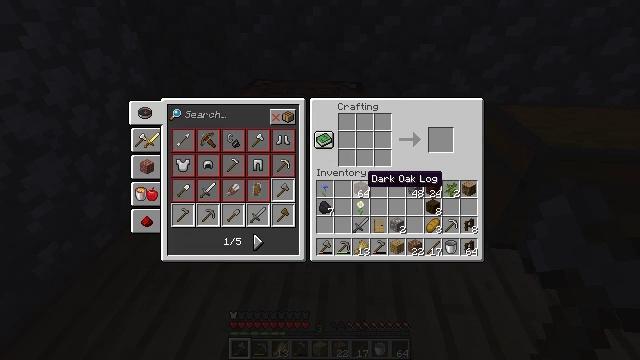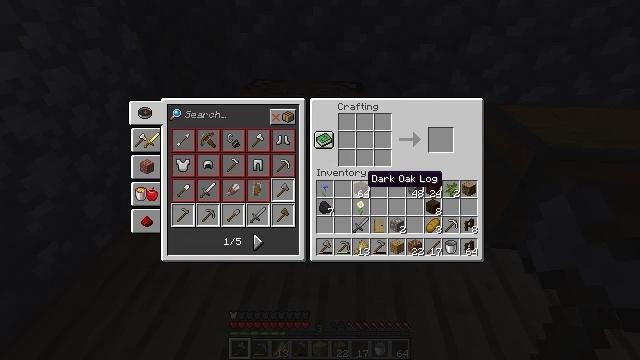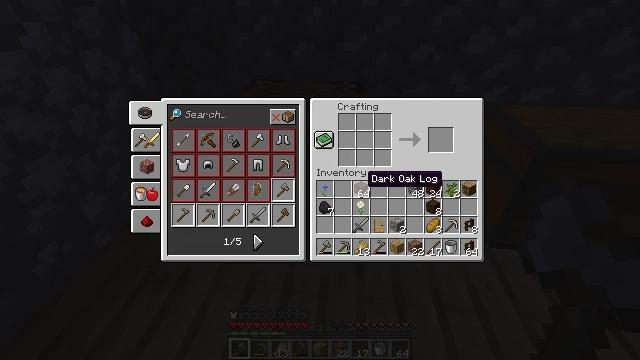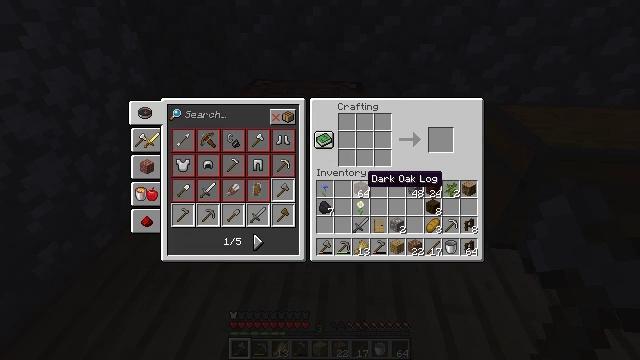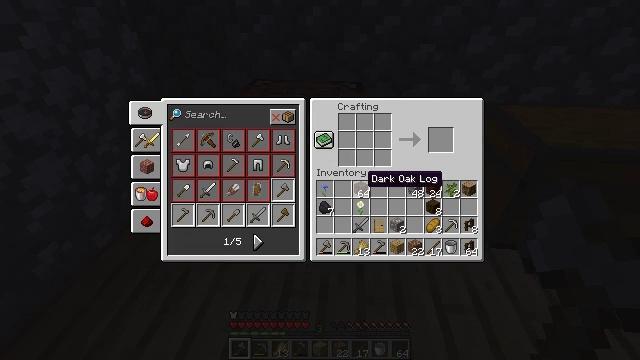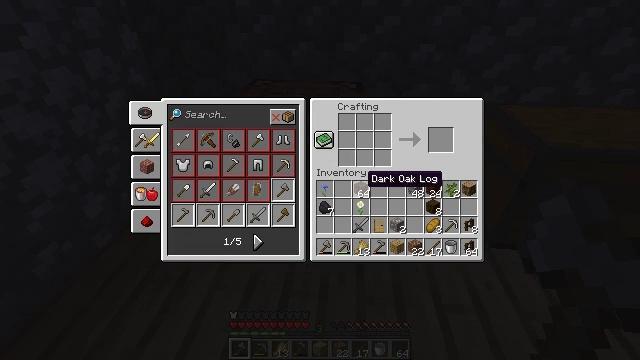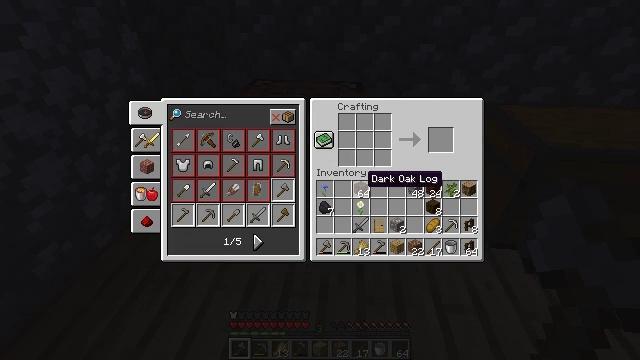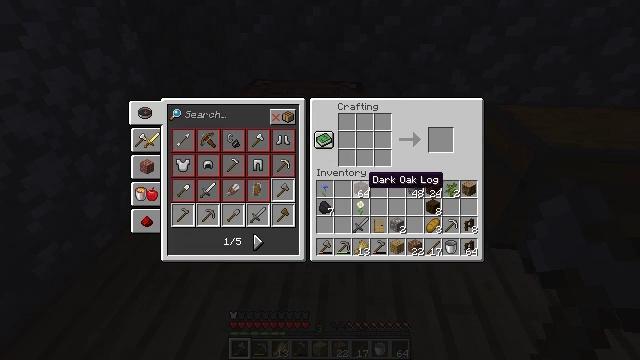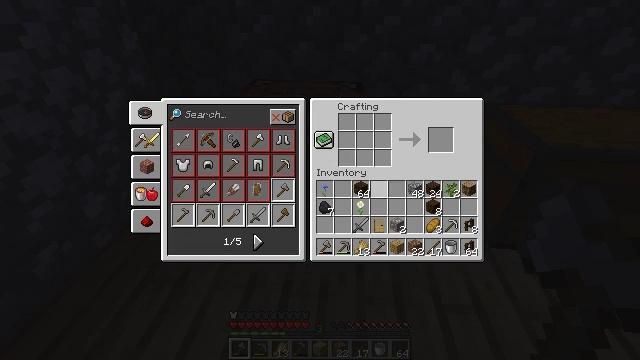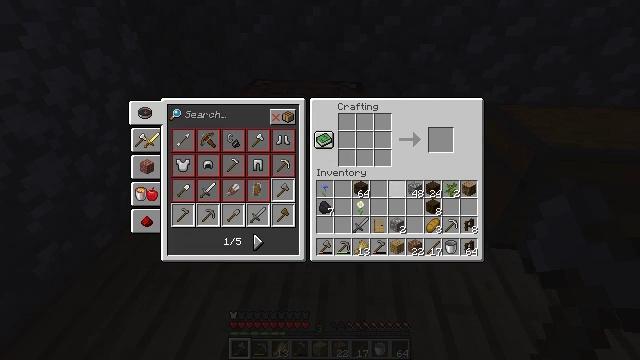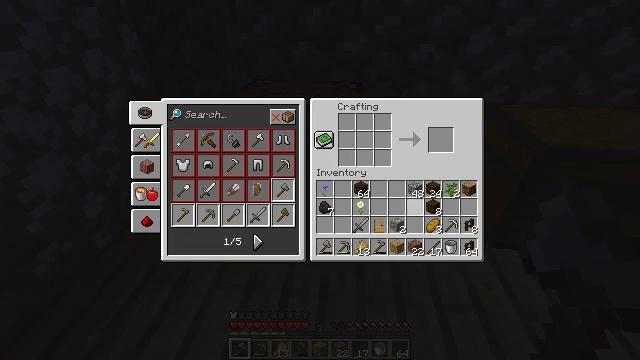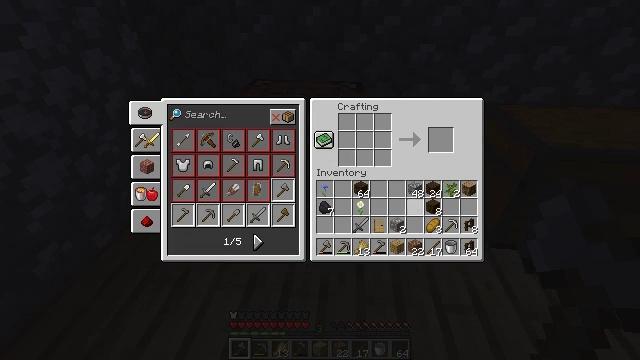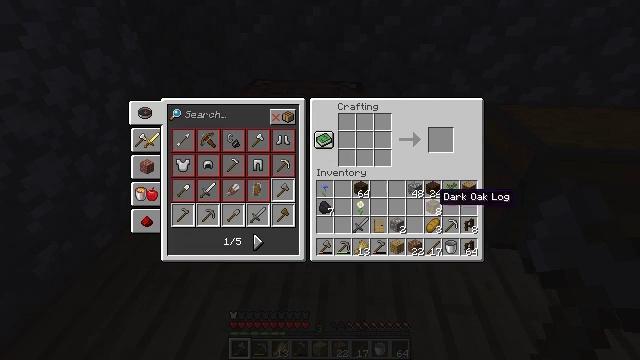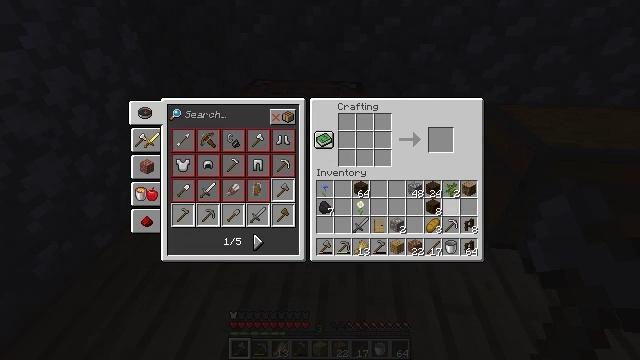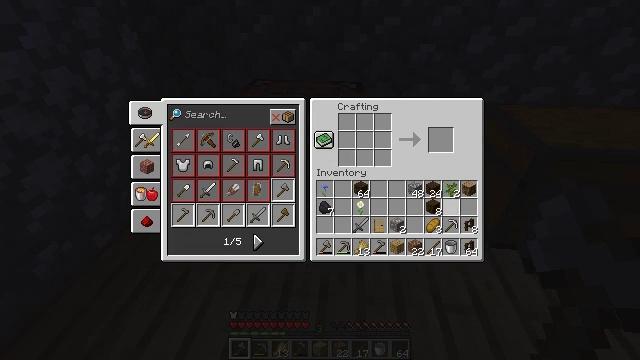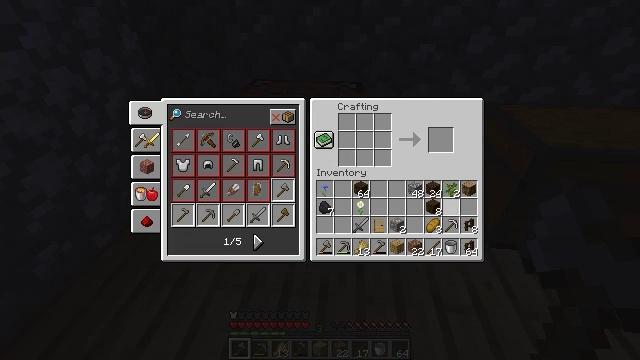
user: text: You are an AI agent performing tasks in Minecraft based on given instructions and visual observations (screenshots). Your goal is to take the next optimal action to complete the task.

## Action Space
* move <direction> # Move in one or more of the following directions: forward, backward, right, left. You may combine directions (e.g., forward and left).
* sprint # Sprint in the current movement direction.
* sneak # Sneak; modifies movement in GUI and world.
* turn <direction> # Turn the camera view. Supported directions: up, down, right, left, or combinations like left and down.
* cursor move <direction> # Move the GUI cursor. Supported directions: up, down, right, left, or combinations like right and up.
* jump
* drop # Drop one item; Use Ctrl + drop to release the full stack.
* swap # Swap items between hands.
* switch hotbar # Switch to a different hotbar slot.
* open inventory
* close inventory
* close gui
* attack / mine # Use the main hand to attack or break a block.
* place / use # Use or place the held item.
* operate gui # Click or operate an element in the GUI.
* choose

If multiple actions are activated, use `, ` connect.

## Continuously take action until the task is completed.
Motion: motion action
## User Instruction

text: Craft the dark oak fence gate with dark oak planks and sticks.
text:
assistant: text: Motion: no_op
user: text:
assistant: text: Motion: no_op
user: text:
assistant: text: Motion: no_op
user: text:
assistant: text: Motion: no_op
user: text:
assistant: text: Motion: no_op
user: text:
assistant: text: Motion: no_op
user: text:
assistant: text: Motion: no_op
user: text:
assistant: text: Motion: cursor move right
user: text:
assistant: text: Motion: cursor move right
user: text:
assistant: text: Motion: cursor move right
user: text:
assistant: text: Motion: cursor move right
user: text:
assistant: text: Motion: cursor move right
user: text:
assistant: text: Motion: cursor move right
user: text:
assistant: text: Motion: no_op
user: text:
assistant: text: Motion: no_op
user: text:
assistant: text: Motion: no_op
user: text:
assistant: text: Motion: no_op
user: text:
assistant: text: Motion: no_op
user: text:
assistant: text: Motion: no_op
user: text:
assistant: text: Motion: cursor move right
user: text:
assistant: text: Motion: no_op
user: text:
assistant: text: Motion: no_op
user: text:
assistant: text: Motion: no_op
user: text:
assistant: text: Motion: no_op
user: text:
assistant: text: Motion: cursor move left
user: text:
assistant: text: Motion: cursor move left and up
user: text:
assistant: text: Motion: no_op
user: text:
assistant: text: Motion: cursor move up
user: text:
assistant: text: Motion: no_op
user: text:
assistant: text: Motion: no_op